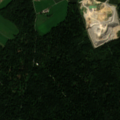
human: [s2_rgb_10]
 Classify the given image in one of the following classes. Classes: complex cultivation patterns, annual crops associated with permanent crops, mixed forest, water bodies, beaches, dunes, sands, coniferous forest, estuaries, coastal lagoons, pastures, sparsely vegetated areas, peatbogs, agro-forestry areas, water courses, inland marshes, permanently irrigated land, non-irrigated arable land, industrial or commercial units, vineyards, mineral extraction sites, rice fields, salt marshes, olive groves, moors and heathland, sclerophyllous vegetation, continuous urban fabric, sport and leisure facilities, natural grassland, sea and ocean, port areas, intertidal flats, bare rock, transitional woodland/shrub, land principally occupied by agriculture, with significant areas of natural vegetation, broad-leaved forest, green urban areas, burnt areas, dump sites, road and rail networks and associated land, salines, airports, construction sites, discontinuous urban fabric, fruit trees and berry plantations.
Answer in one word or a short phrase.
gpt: mineral extraction sites, non-irrigated arable land, mixed forest